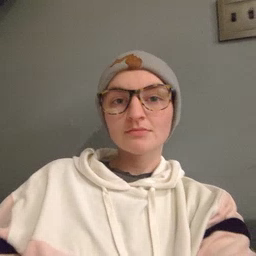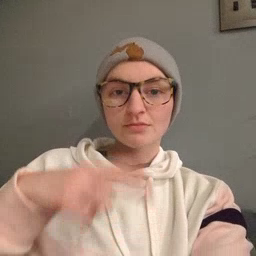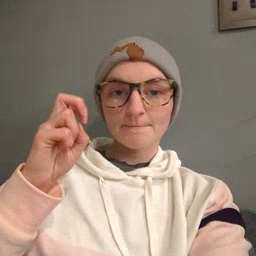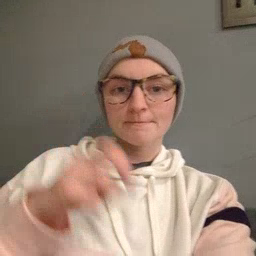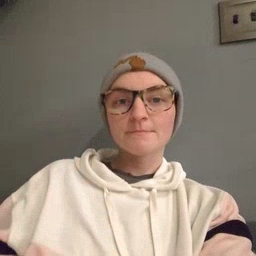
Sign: jump